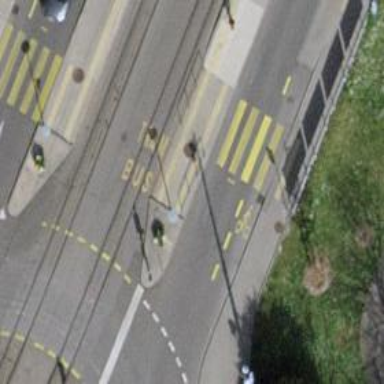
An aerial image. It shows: Marked zebra crossing on the road.